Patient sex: M
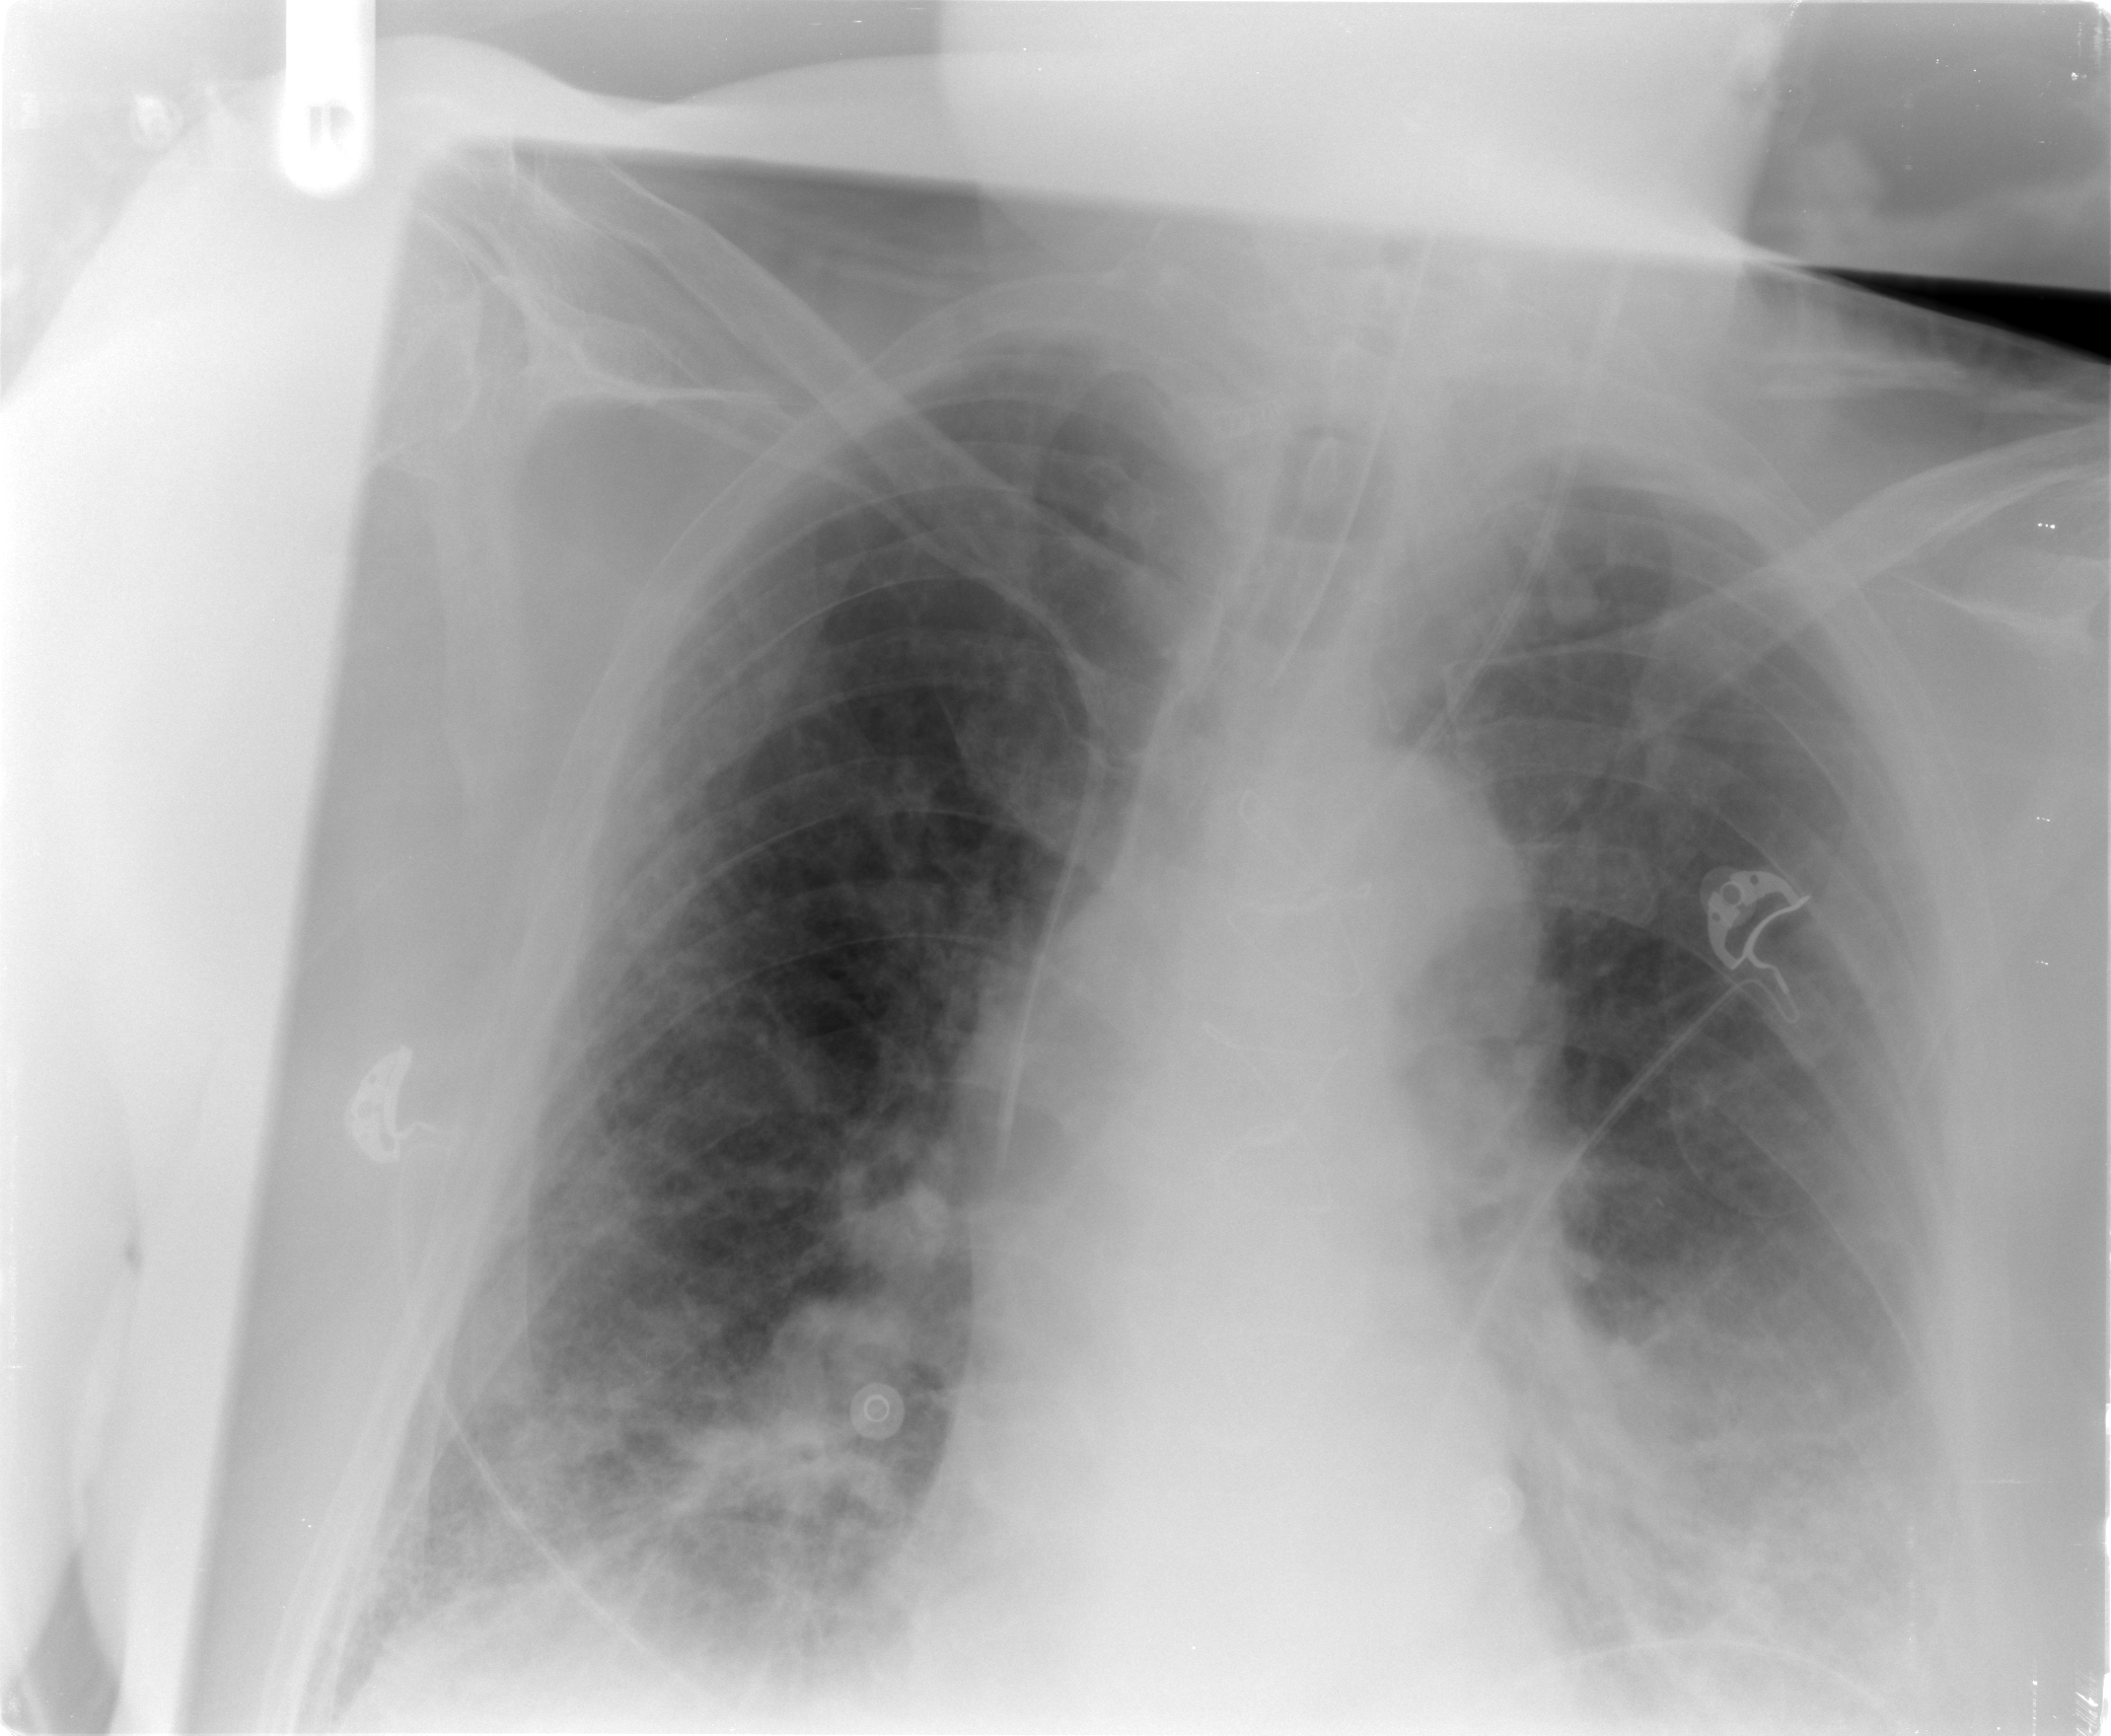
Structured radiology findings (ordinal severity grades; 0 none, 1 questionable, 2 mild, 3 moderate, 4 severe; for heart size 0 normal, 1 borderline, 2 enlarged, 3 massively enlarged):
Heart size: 0
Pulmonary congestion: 2
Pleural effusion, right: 1
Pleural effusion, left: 2
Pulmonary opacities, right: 2
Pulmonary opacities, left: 1
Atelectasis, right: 2
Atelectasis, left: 2